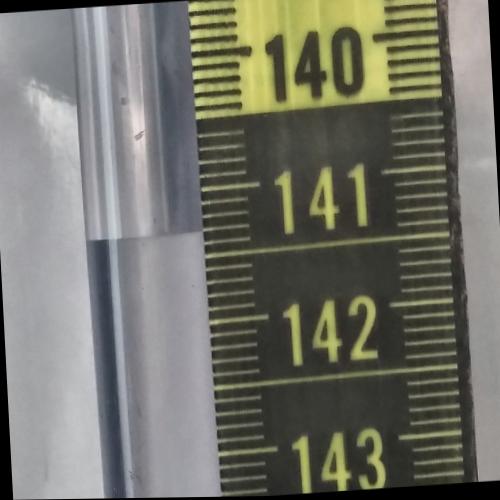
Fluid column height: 141.3 cm